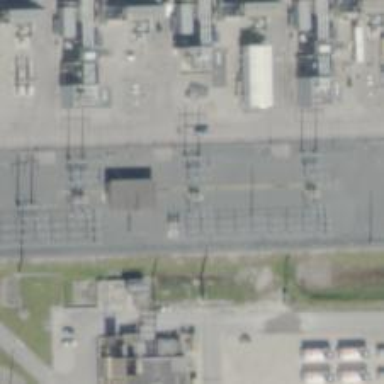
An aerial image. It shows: Switch used for power control.